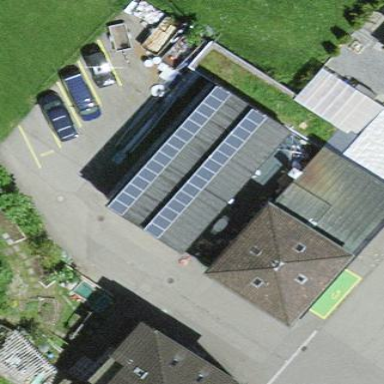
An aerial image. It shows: Solar-powered generator using photovoltaic technology. This small installation generates electricity through solar photovoltaic panels.